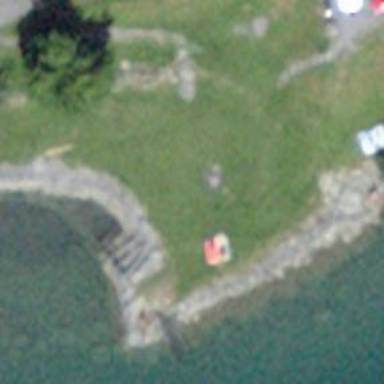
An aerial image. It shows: Picnic site popular for tourists.